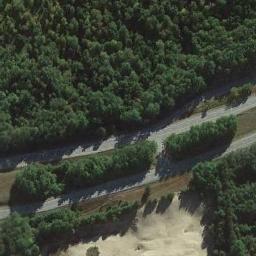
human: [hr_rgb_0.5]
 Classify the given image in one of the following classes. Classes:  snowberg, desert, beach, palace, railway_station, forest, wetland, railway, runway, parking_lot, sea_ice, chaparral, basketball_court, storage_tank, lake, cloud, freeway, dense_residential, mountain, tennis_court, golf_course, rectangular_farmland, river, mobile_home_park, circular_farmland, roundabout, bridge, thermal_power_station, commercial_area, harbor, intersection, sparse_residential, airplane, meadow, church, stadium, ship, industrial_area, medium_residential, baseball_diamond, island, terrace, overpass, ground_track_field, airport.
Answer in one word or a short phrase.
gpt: freeway